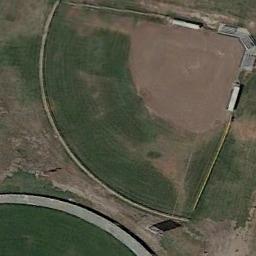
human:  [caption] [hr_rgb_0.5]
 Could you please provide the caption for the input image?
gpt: There is a white house on the edge of the baseball field .

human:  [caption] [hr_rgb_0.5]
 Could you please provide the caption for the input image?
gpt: There is a baseball diamond in the middle of grass .

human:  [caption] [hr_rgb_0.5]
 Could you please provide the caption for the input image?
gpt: A baseball diamond on the lawn and some grandstands beside .

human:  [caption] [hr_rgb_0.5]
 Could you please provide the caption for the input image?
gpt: There is a simple baseball diamond in the wasteland .

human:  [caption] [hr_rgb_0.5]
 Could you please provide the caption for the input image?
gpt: There is a vacant lot next to the baseball diamond .